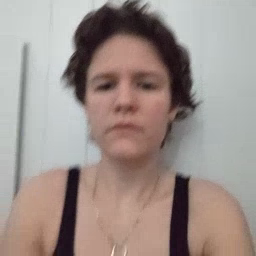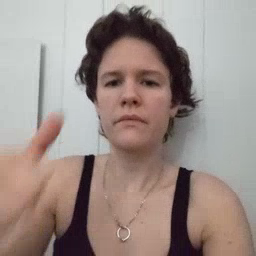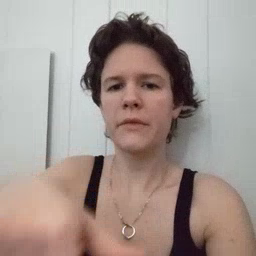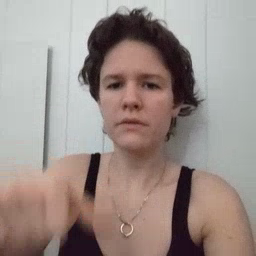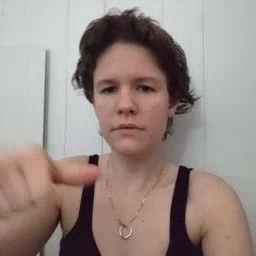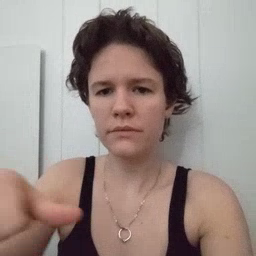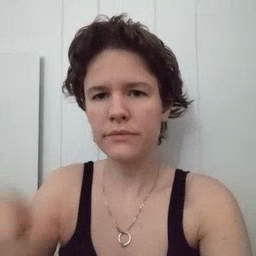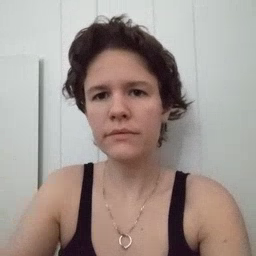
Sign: puzzle